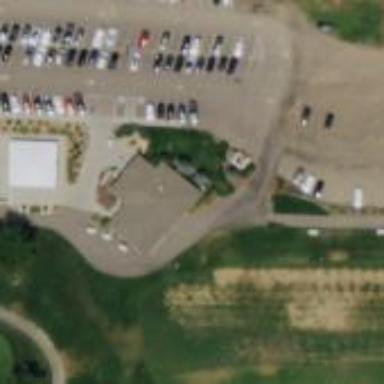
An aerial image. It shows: Well-maintained path designated for golf carts.